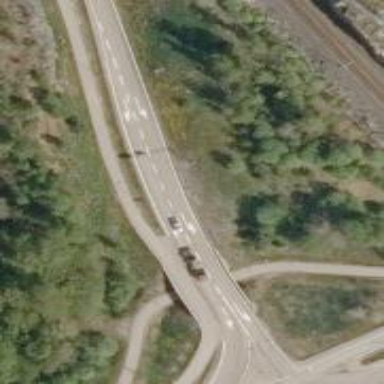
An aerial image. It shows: Asphalt trunk link road.